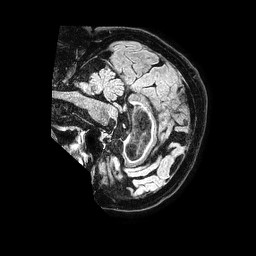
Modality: FLAIR
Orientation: sagittal
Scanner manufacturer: philips
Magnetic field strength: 1.5 T
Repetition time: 4.8 s
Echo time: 0.3 s